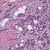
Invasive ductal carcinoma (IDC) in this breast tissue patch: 1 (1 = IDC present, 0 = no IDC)